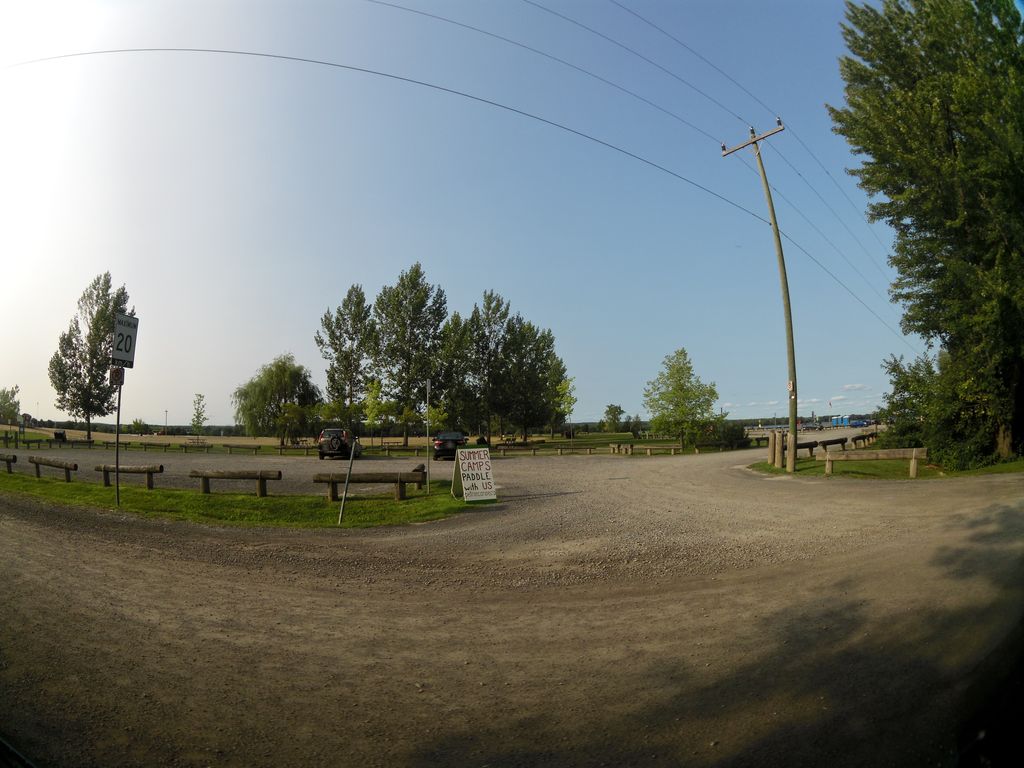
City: ottawa-gatineau